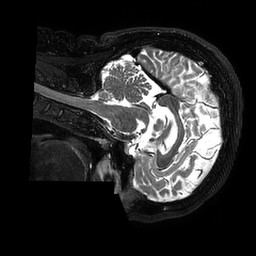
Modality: T2w
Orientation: sagittal
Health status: ill
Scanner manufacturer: philips
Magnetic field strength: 3 T
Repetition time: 2.5 s
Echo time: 0.331 s